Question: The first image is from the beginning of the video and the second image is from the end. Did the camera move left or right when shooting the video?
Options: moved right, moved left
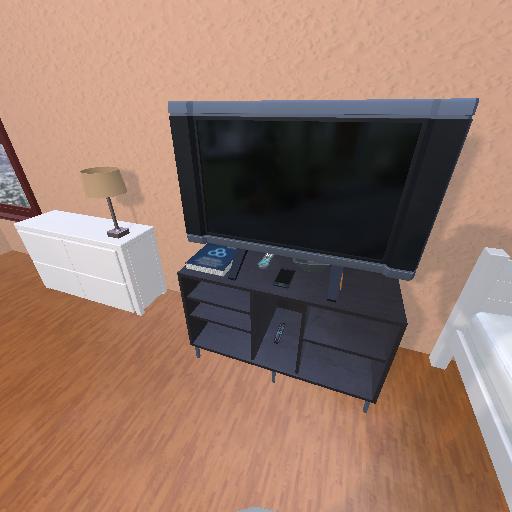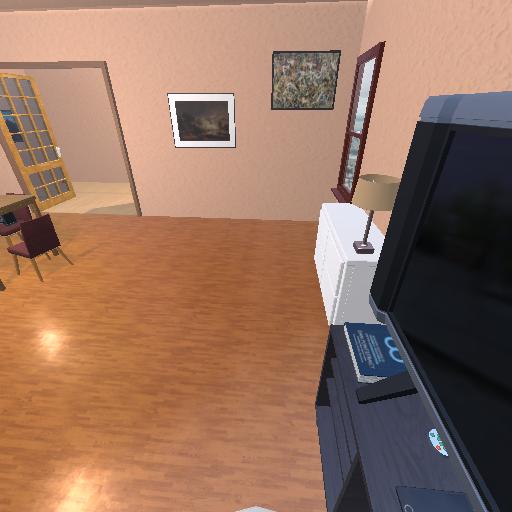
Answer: moved right